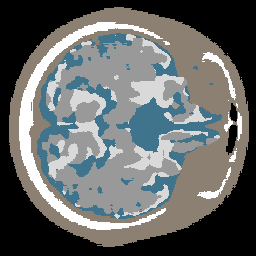
Label: no_lesion